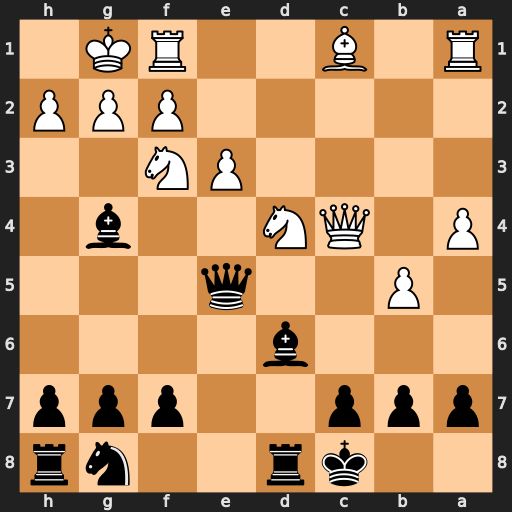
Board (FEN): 2kr2nr/ppp2ppp/3b4/1P2q3/P1QN2b1/4PN2/5PPP/R1B2RK1
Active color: b
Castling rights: -
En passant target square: -
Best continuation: Bxf3 Nxf3 Qxa1